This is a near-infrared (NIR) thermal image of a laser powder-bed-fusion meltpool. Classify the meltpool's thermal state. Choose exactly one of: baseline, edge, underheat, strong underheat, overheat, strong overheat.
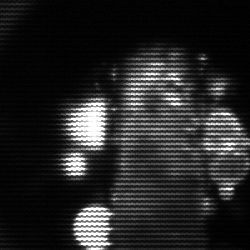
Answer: strong underheat